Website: apple
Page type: customer-info-address
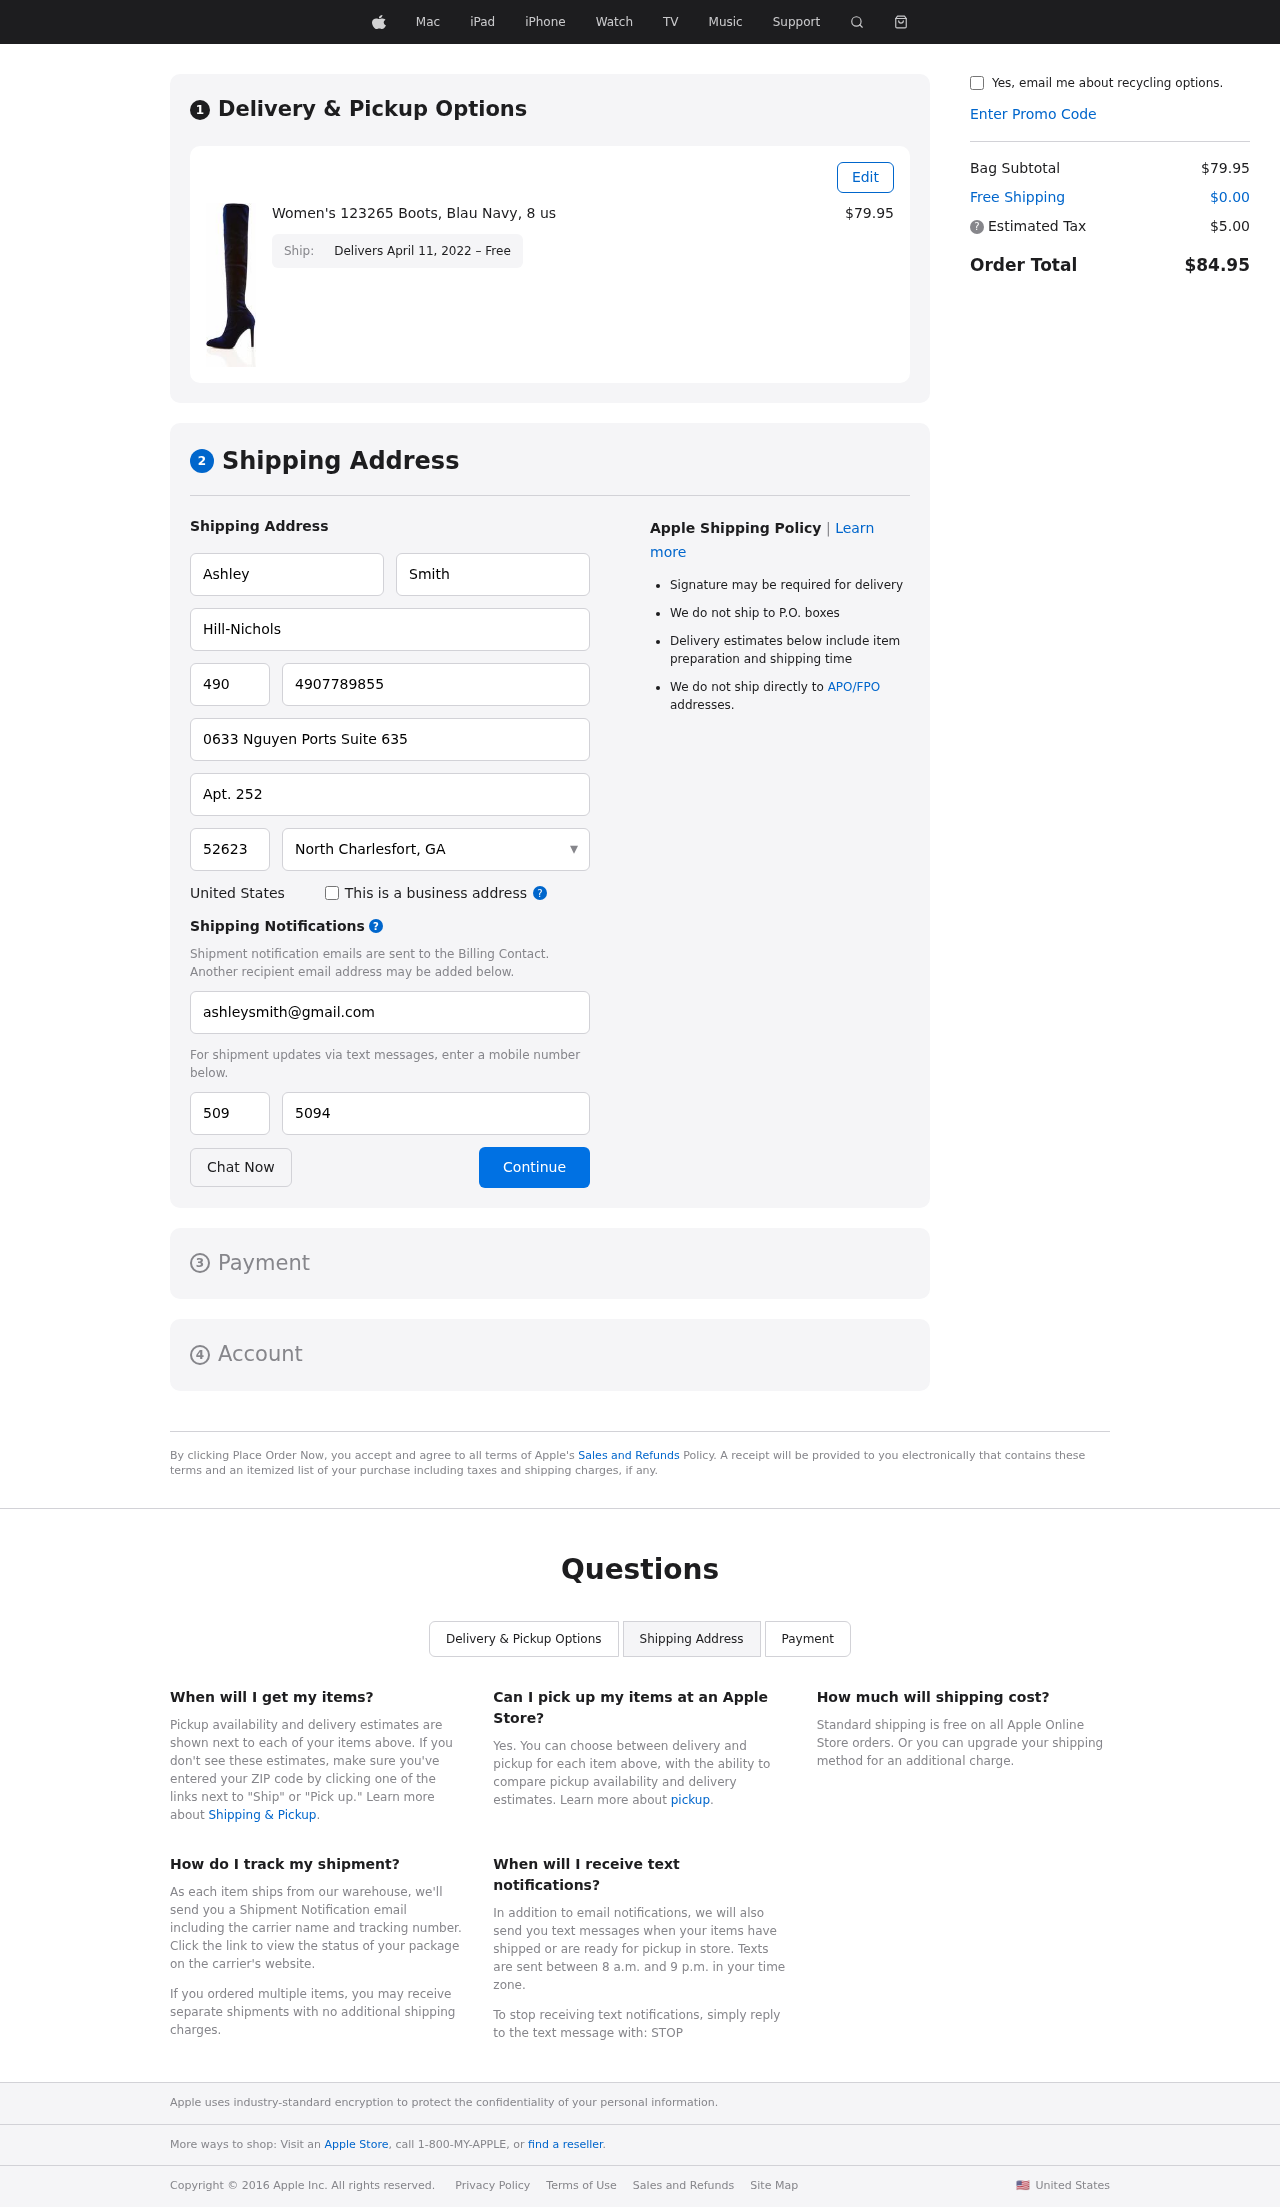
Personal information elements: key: PII_CITY_STATE
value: North Charlesfort, GA
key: PII_COMPANY
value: Hill-Nichols
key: PII_COUNTRY
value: United States
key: PII_EMAIL
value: ashleysmith@gmail.com
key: PII_FIRSTNAME
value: Ashley
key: PII_LASTNAME
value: Smith
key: PII_PHONE
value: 4907789855
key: PII_PHONE_ALT
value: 5094723122
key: PII_PHONE_ALT_AREA
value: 509
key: PII_PHONE_AREA
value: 490
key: PII_POSTCODE
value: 52623
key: PII_STREET
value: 0633 Nguyen Ports Suite 635
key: PII_STREET2
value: Apt. 252
Product elements: key: PRODUCT1_NAME
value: Women's 123265 Boots, Blau Navy, 8 us
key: PRODUCT1_PRICE
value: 79.95
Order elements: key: ORDER_DELIVERY_DATE
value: Delivers April 11, 2022 – Free
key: ORDER_SUBTOTAL
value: $79.95
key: ORDER_SHIPPING_COST
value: $0.00
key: ORDER_TAX
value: $5.00
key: ORDER_TOTAL
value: $84.95